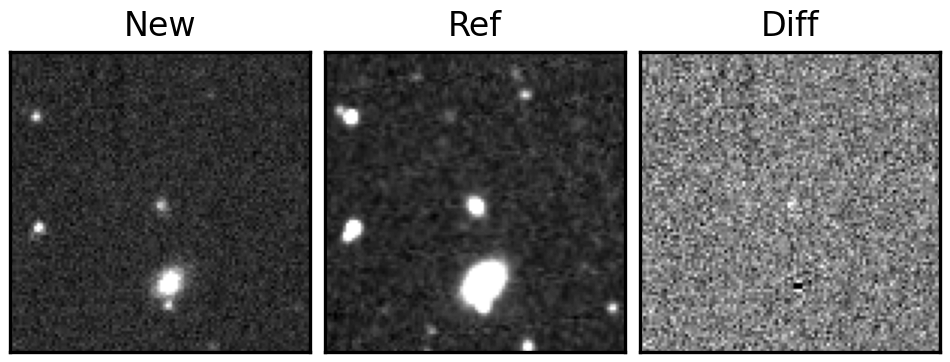
Label: real